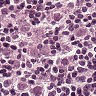
Metastatic tissue present: yes